Question: This is a minimum working example. I expect the following code to draw a line from (-2.33,10) to (4.33,-10), but the line I get is totally different. What is wrong?
'''
import matplotlib.pyplot as plt
import matplotlib
fig = plt.figure()
ax = fig.add_subplot(111)
ax.axis((-10,10,-10,10))
line = matplotlib.lines.Line2D((-2.33,10.0),(4.33,-10.0))
ax.add_line(line)
plt.show()
'''

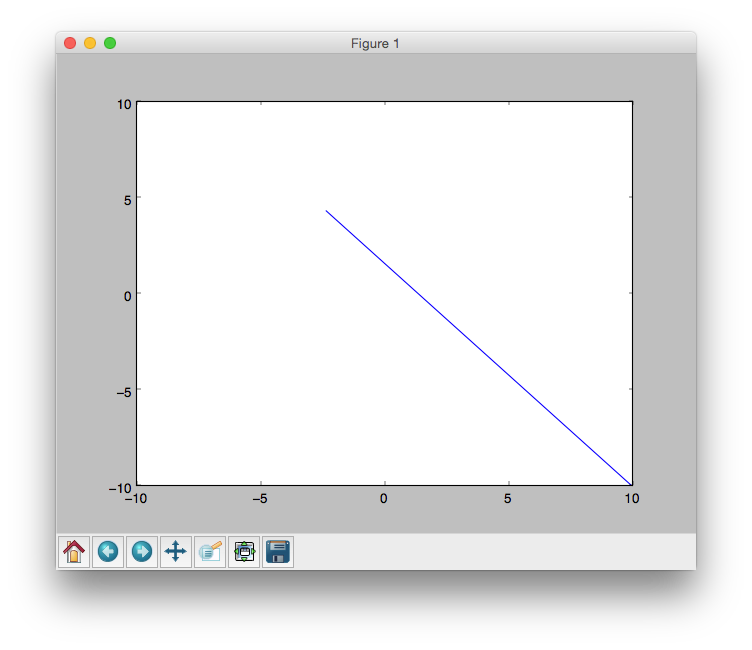
Answer: You have given line2D '(x1, y1), (x2, y2)', but you need to give it '(x1, x2), (y1, y2)'
'''
line = matplotlib.lines.Line2D((-2.33,4.33),(10,-10.0))
'''